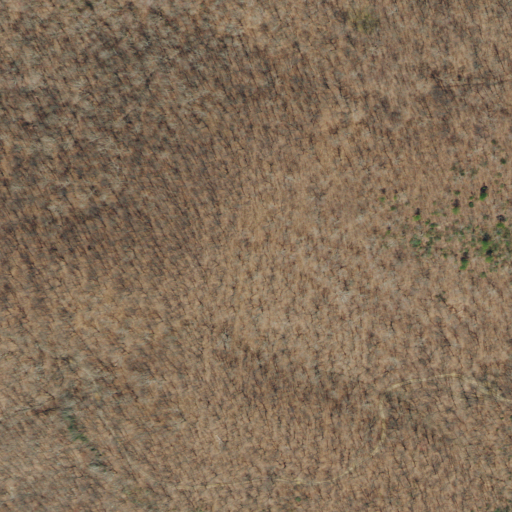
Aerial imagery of mountain in Tennessee named Stout Knob containing only deciduous forest